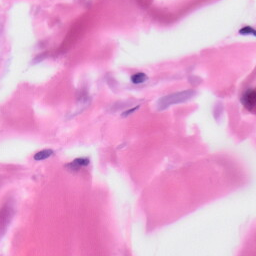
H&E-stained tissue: Skin